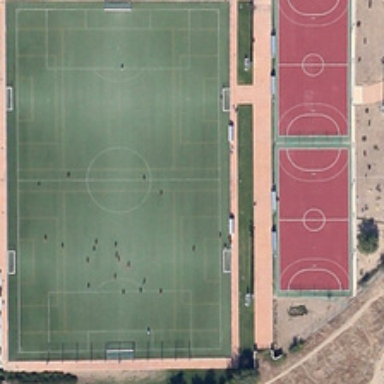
Many people are in a football field .